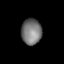
Tissue: lung
Cell type: Myeloid cells
Senescence score: 0.2091
Nuclear area (px): 519
Mean DAPI intensity: 116.528